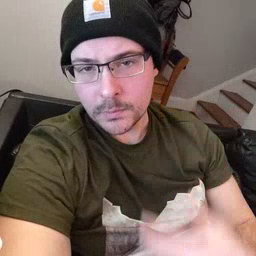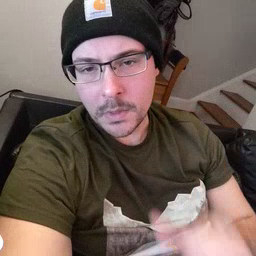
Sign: tiger